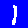
Digit: 1